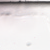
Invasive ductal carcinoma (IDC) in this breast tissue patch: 0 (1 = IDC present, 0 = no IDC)